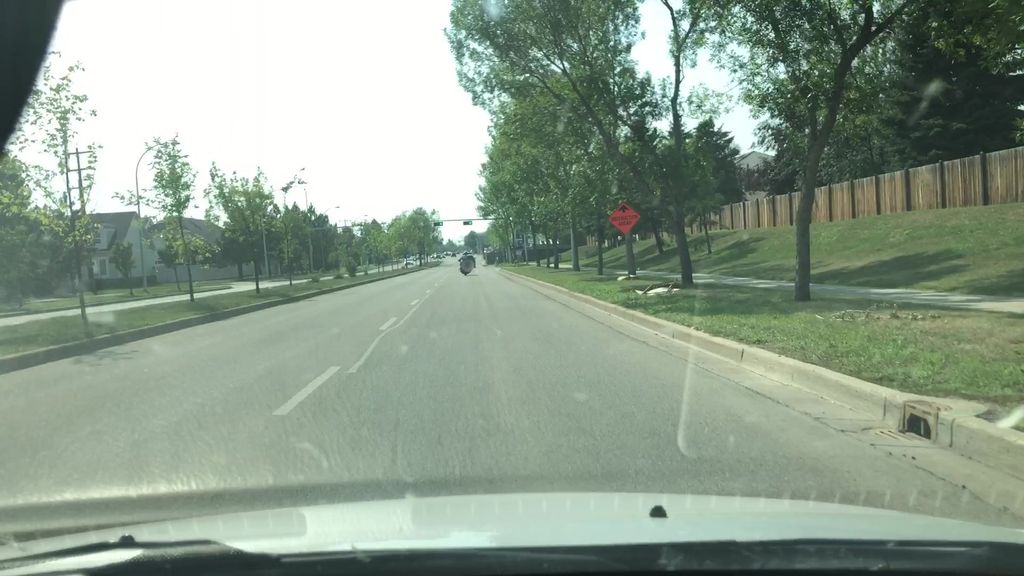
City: edmonton